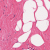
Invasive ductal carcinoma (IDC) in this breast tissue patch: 0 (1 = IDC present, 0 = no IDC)